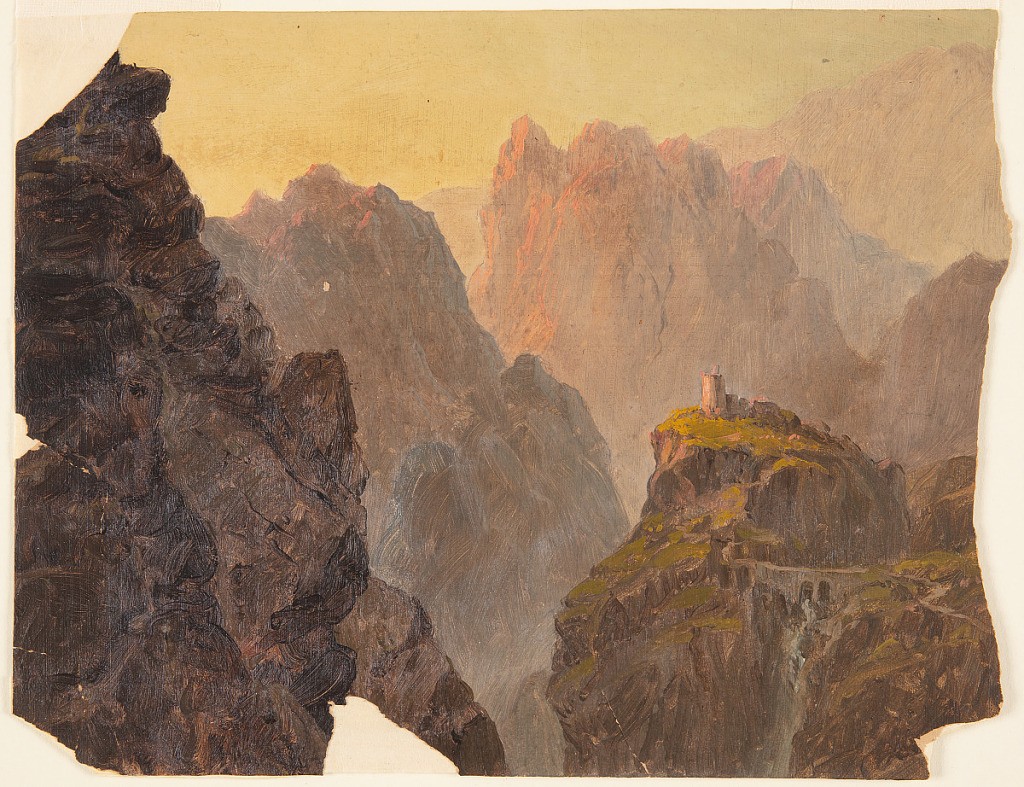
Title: Castle in the Mountains
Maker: Frederic Edwin Church, American, 1826–1900
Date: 1868–69
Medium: Brush and oil on tan paperboard
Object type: Drawing
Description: Landscape sketch showing an imagined view of a castle perched on a lofty prominence deep within a range of extremely rugged mountains. In the foreground at left, a dark and rocky cliffside frames the view of a seemingly bottomless crevice that snakes through the center of the composition. In the middle distance at right, a castle with a large, round turret is perched atop a rocky prominence with green, grassy surfaces. A stone bridge with two arches traverses a dramatically steep cascade. The tower catches the pinkish light of the setting or rising sun, which is out of view at left. In the middle distance at left and in the background, multiple craggy peaks with towering pinnacles are visible, illuminated pinkish red. In the background, a large mountain rises diagonally to a peak at upper right. The sky is a luminous hue of yellow-green.